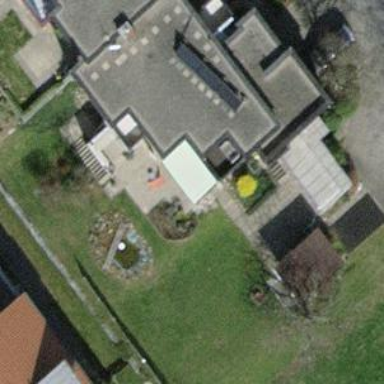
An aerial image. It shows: Terrace building.